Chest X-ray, AP view. Patient: 58 years old, sex F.
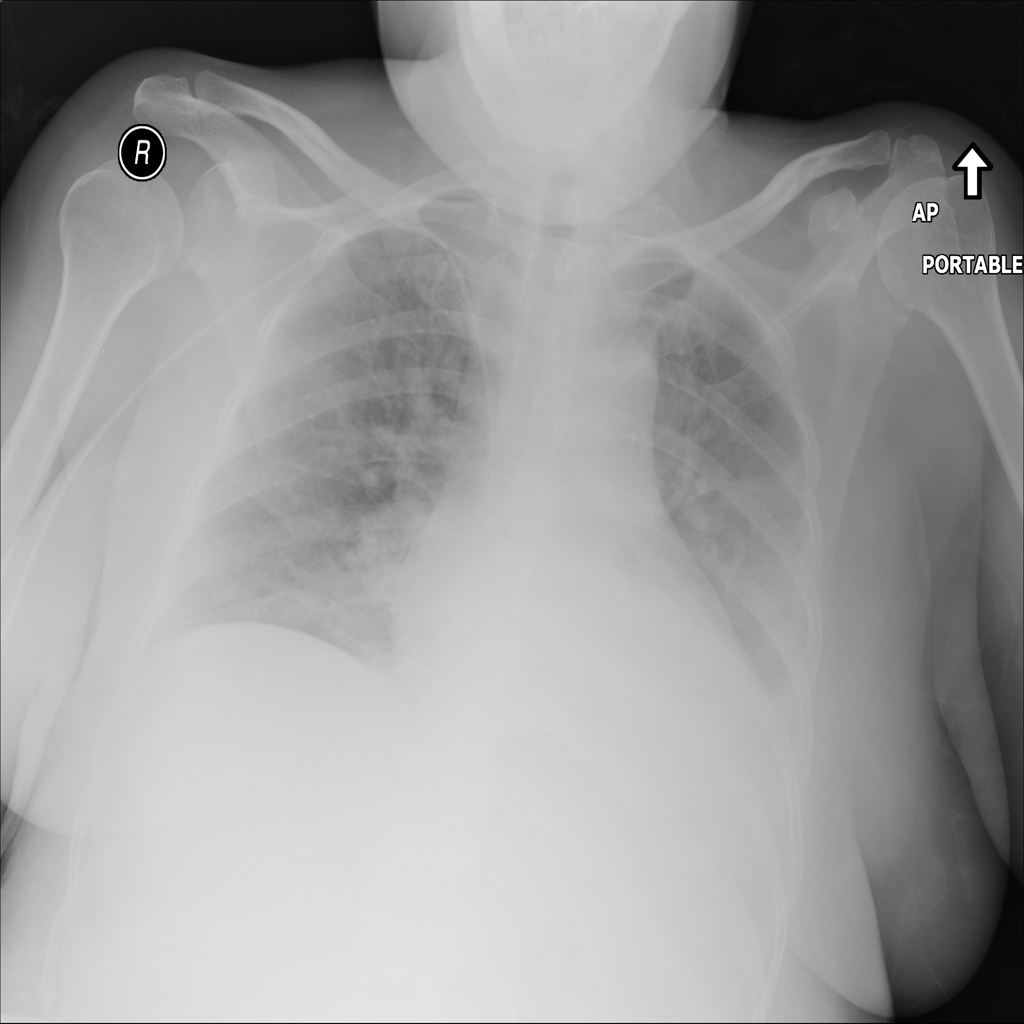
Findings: Atelectasis, Effusion